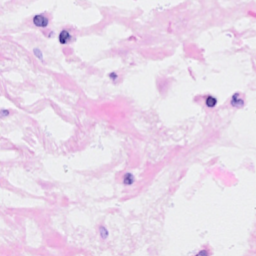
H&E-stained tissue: Breast